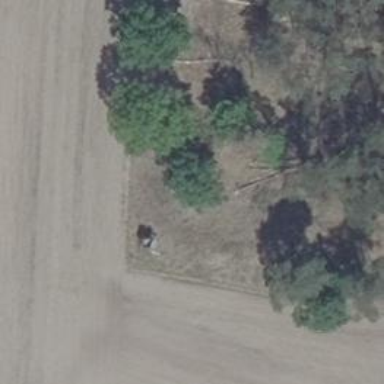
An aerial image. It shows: Hunting stand.